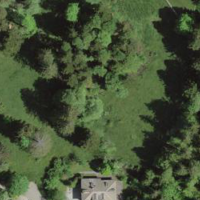
EUNIS habitat code: 55
Species observed at this site:
Lathyrus vernus
Orchis mascula